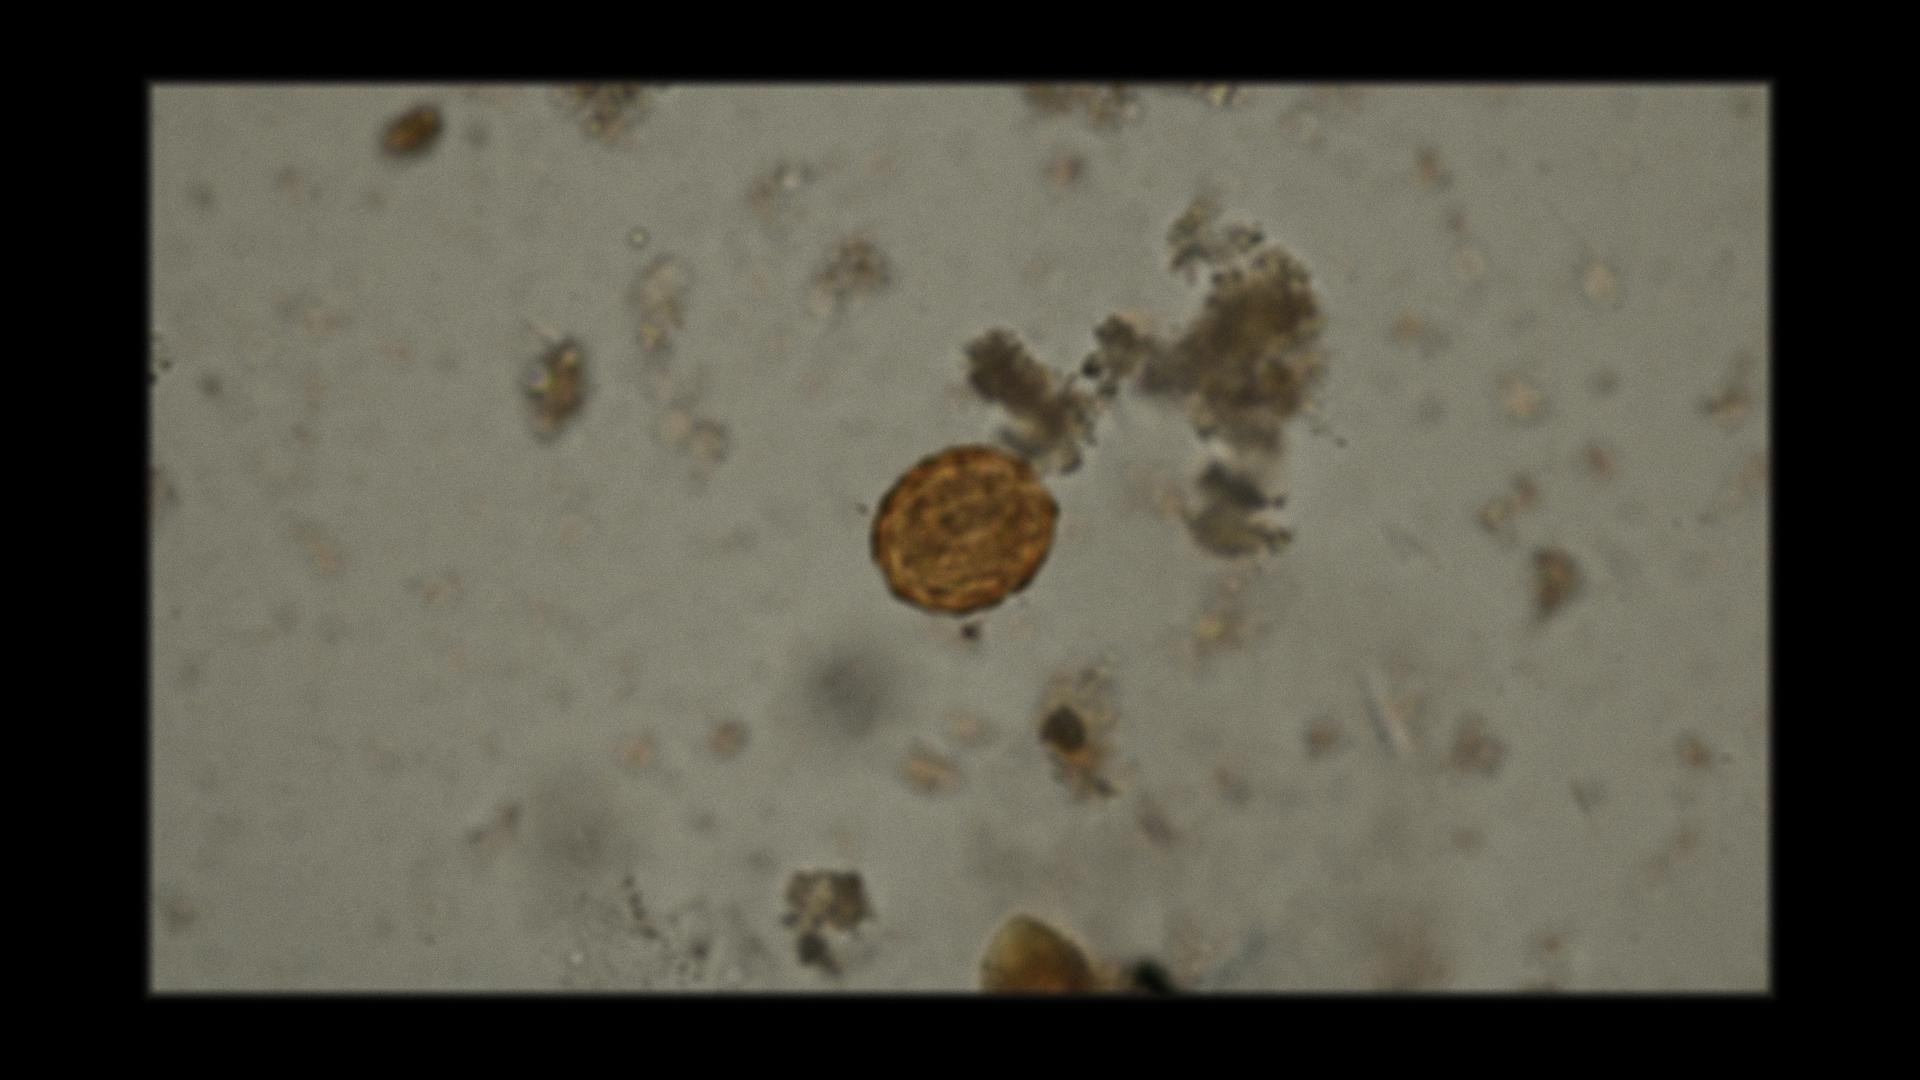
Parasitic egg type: Ascaris lumbricoides